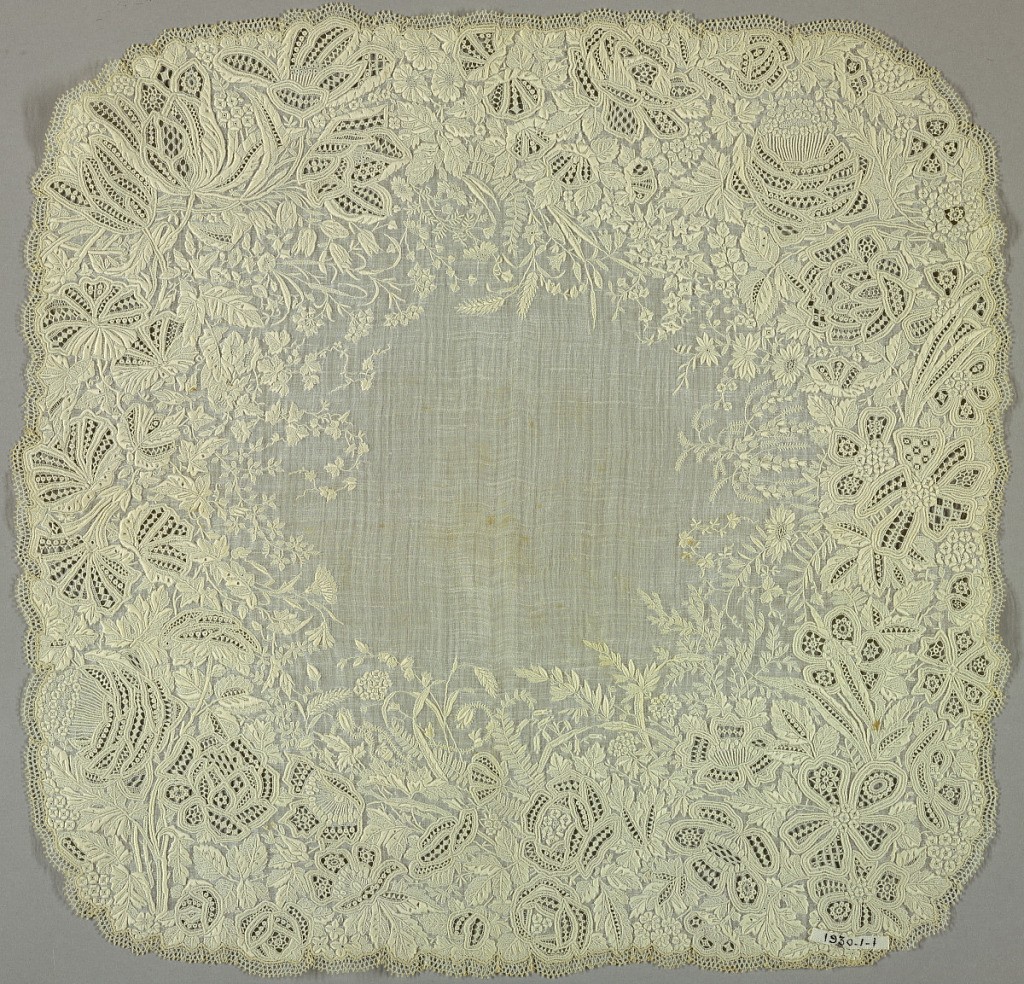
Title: Handkerchief
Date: early 19th century
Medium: linen, cotton Technique: embroidered
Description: Handkerchief of fine sheer linen with deep border solidly embroidered in ornamental floral motifs. Lace trimmed.